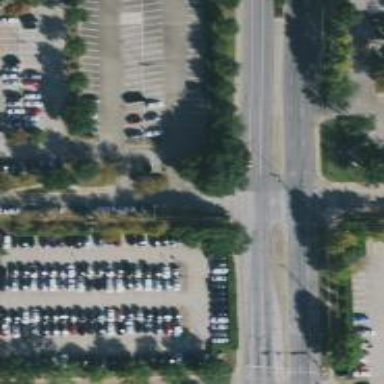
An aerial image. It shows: Asphalt road with secondary link designation.